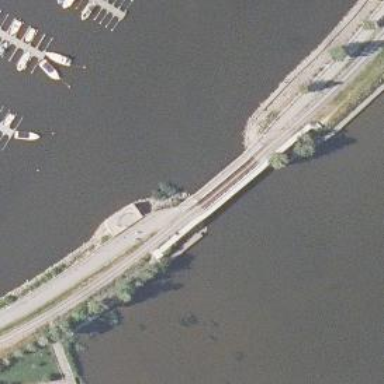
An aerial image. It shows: Man-made pier.